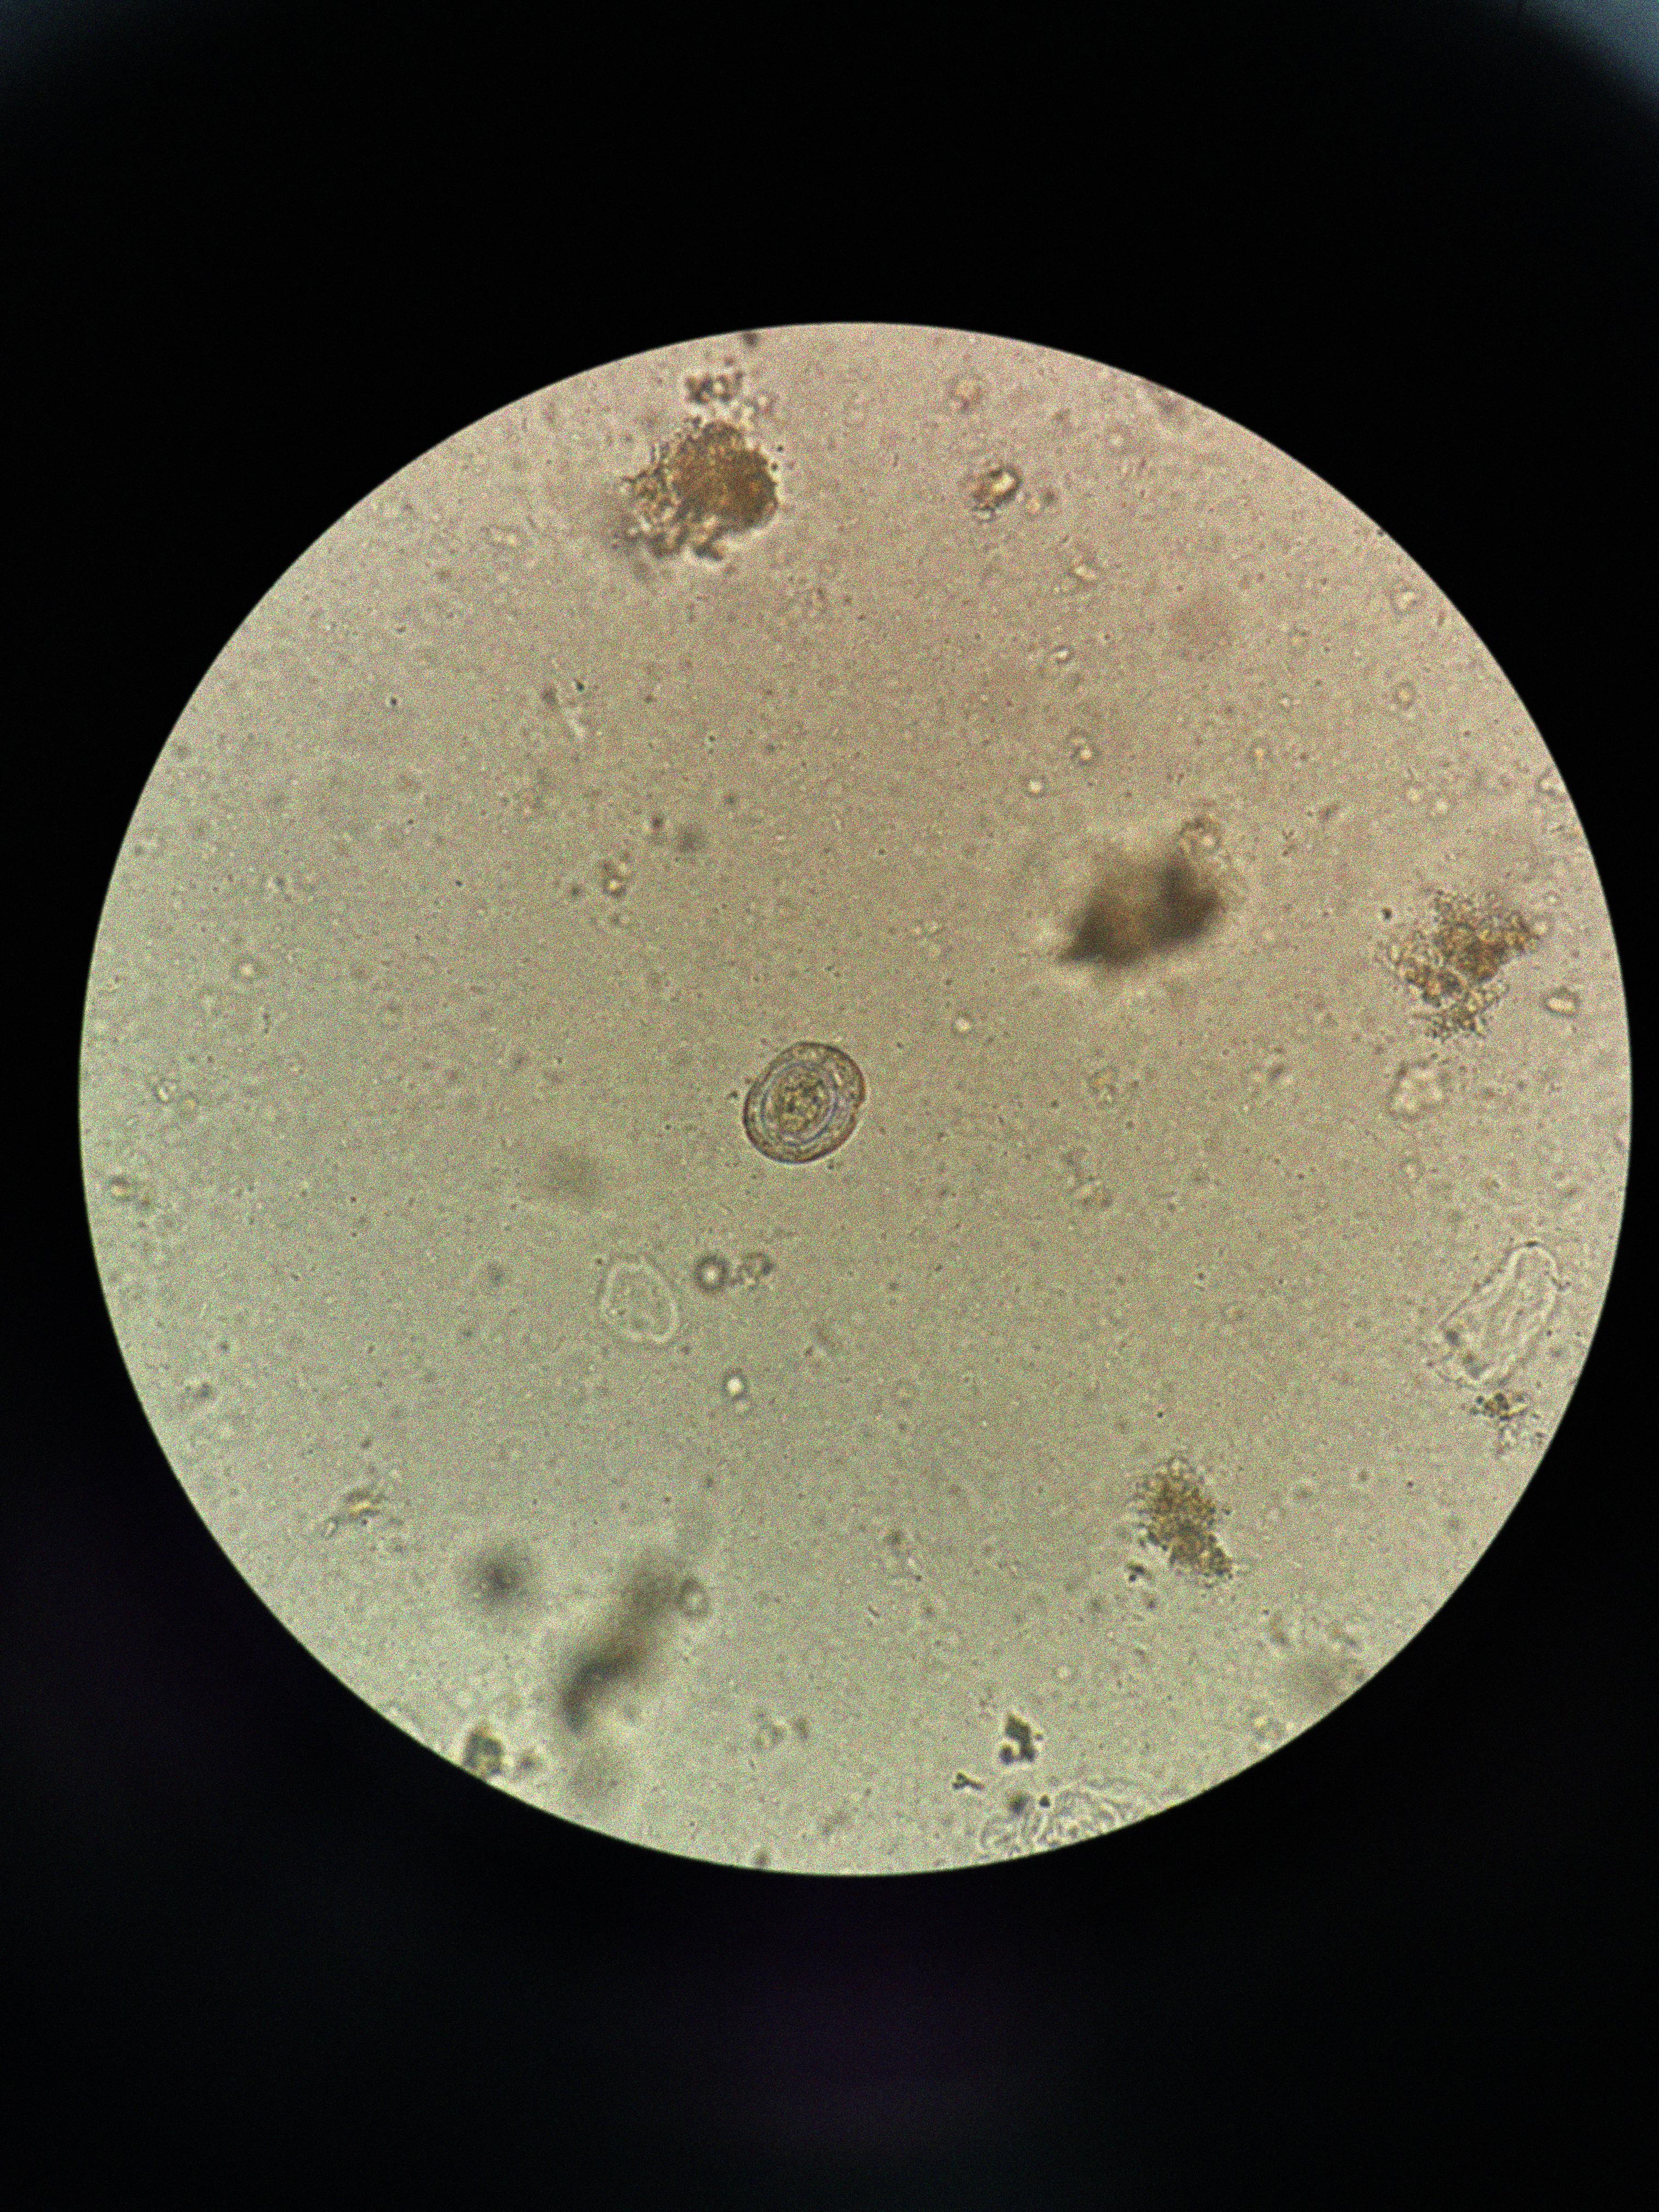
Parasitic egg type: Hymenolepis nana